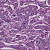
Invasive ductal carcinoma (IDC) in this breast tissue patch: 1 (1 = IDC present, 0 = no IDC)